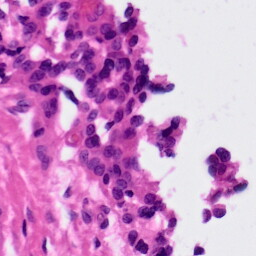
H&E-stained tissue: Ovarian